Question: In my program I try to read a color palette image's (<URL>.
The dimensions of the resulting image are 20 * 27 pixels.
The color palette is 16 colors, so each color takes a nibble and each byte carries two pixels.
However, in memory, WPF adds an additional DWORD to the end of each pixel row:

I'm not able to address particular pixels with this mismatch.
What BitmapSource property do I need to examine to be able to compute the correct stride of this image?
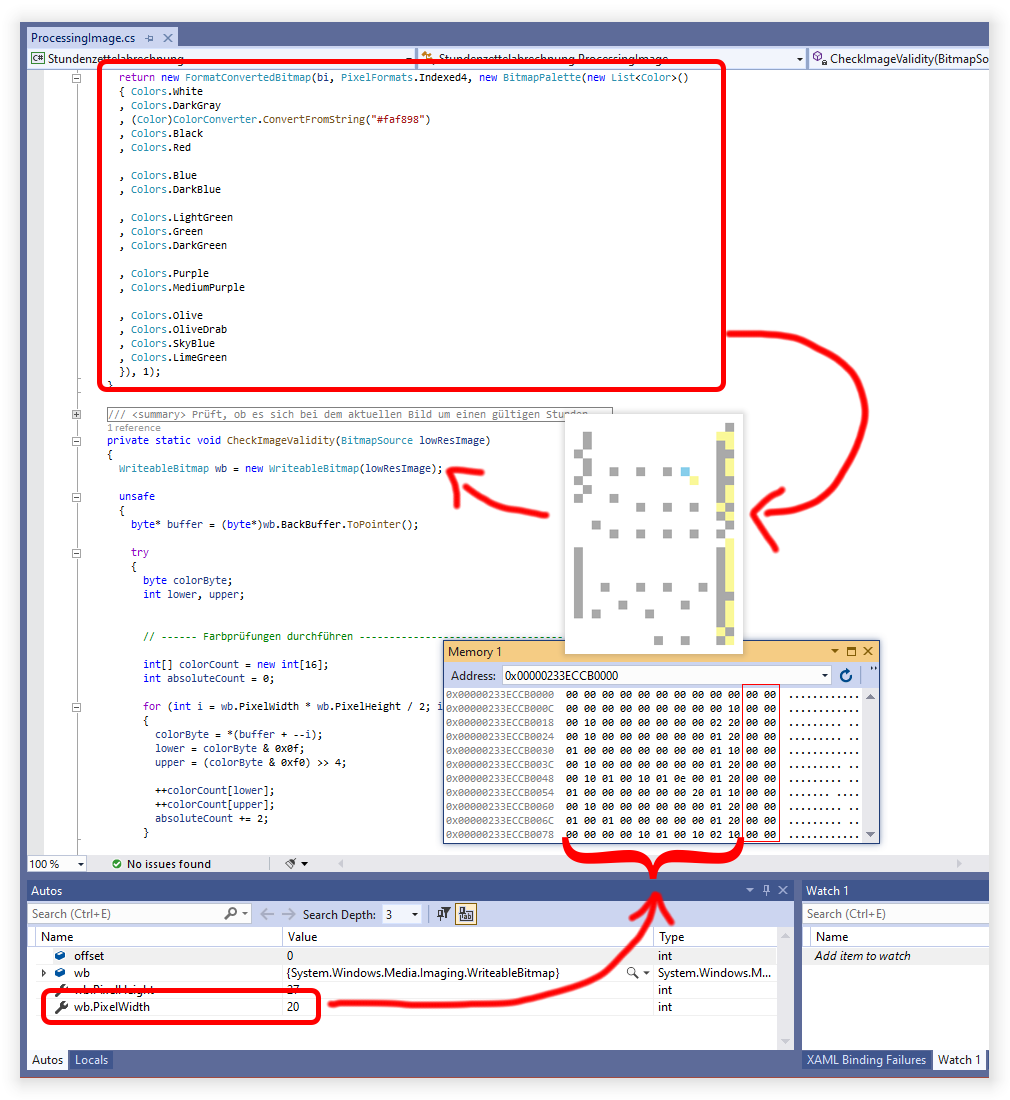
Answer: A WPF BitmapSource may use whatever stride it prefers, provided that it can hold the values of all pixels in a row. In particular, it may adjust the stride for whatever kind of optimized memory access.
The size of the underlying buffer is calculated by multiplying the stride with the number of rows:
'''
WritableBitmap bitmap = ...
var bufferSize = bitmap.BackBufferStride * bitmap.PixelHeight;
'''